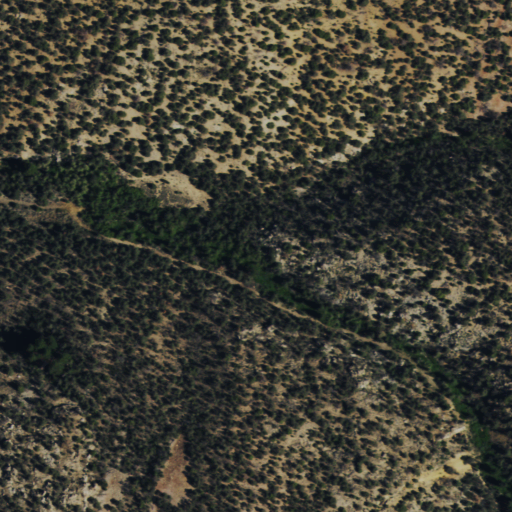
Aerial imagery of valley in Nevada named North Fork Irwin Canyon containing only evergreen forest